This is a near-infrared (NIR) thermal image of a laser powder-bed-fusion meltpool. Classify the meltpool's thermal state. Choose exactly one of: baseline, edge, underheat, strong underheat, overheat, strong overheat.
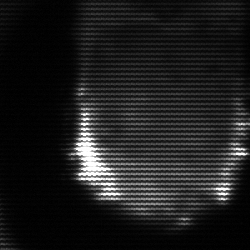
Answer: baseline